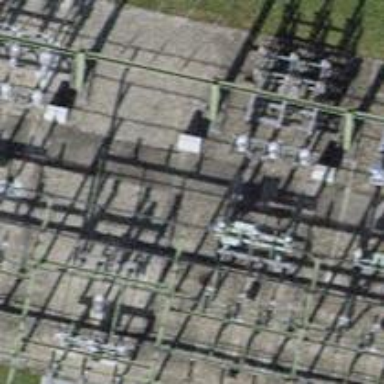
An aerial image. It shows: Power line carrying busbar.